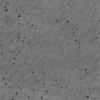
Label: not_dusty